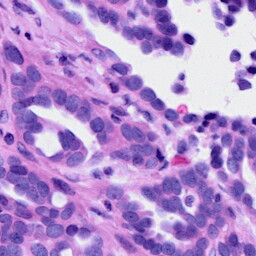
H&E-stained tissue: Ovarian